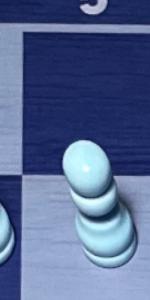
Label: Pawn_White